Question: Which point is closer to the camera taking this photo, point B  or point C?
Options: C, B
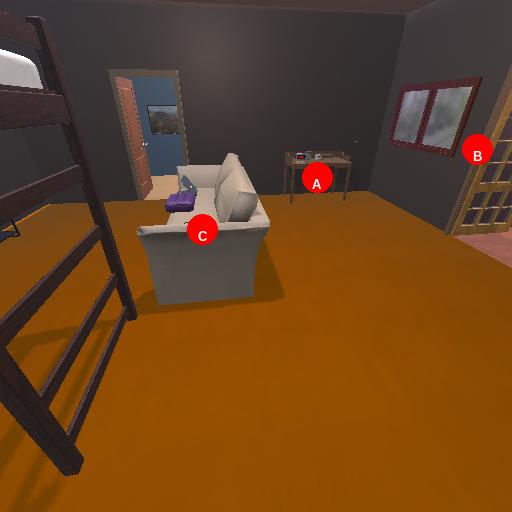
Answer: C